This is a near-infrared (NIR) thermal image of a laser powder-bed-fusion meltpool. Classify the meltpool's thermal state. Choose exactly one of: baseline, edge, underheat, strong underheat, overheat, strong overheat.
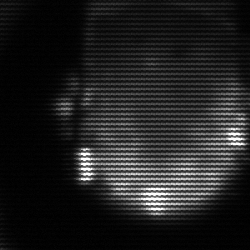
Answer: edge